Question: I'm using phpThunmb to display images from external link. for some images, such type of error occurred as below.

i tried to get the header information of that image as below..
'''
$headers = get_headers($external_image_url);
'''
but the result was empty. how to solve this error? if this image can not be accessed then how to display an alternate "image imageNotFound.jpg" in it's place .
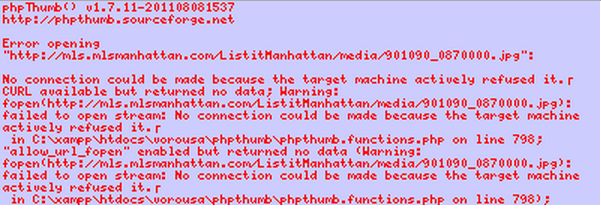
Answer: try this code to check if the given image exists or not.
'''
if(file_exists($external_image_url))
{
$image_link = $external_image_url; //if that image exists
}
else
{
$image_link = "imageNotFount.jpg"; //if that image does not exists
}
'''